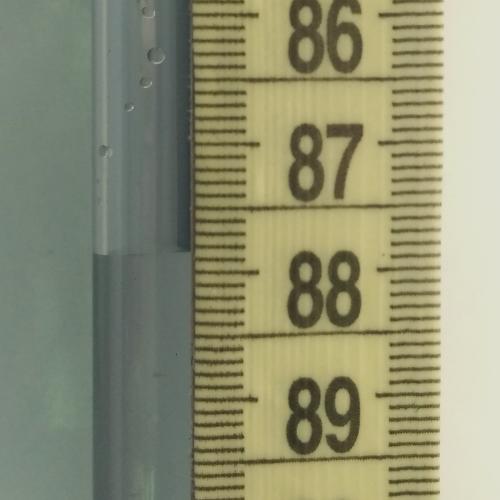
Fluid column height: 87.8 cm